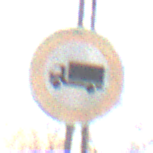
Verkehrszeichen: VerbotFuerKraftfahrzeugeUeberDreiKommaFuenfTonnen
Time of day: MorningAfternoon
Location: Outdoor (Nature)
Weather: Clear
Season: Winter
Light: Natural